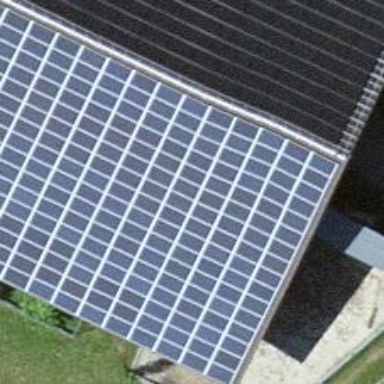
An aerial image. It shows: Solar photovoltaic panel generator.